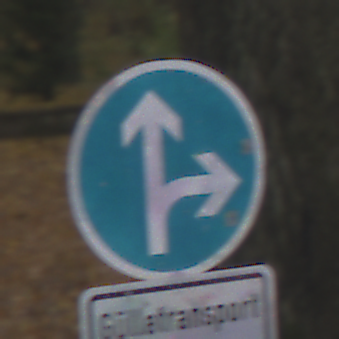
Verkehrszeichen: VorgeschriebeneFahrtrichtungGeradeausOderRechts
Zusatzzeichen unten: BesondereFahrzeugeUndTransportgueter12
Umgebung: Outdoor, Nature
Tageszeit: MorningAfternoon
Wetter: Overcast
Licht: Natural
Jahreszeit: Autumn
Kontrast: LowContrast